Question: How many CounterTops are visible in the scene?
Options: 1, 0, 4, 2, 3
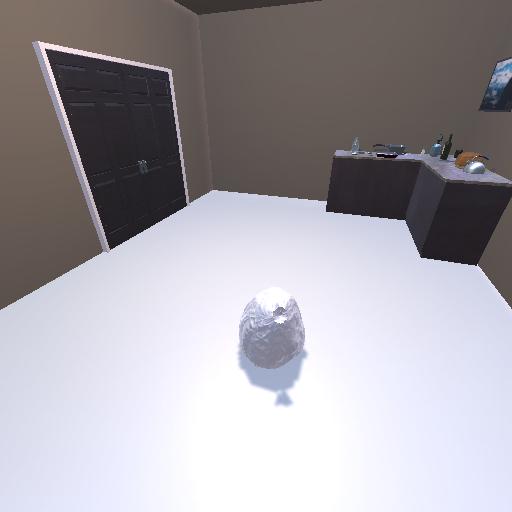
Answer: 1